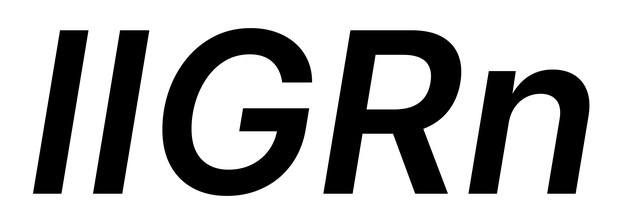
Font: Inter-Italic_SemiBold_Italic